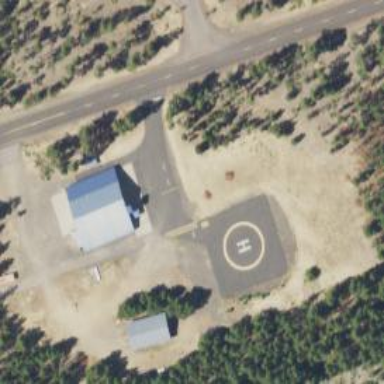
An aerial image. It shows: Image showing helipad at airport.